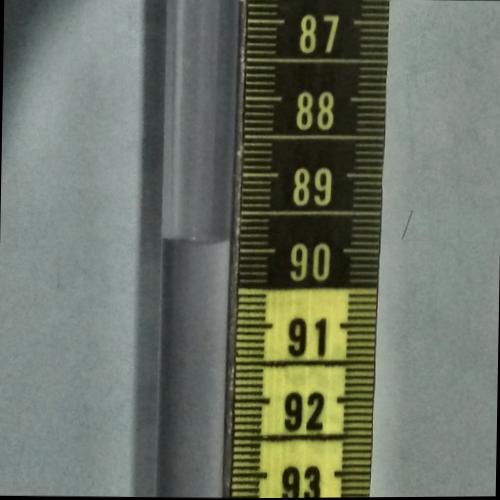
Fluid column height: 89.9 cm